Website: home-depot
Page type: billing-address
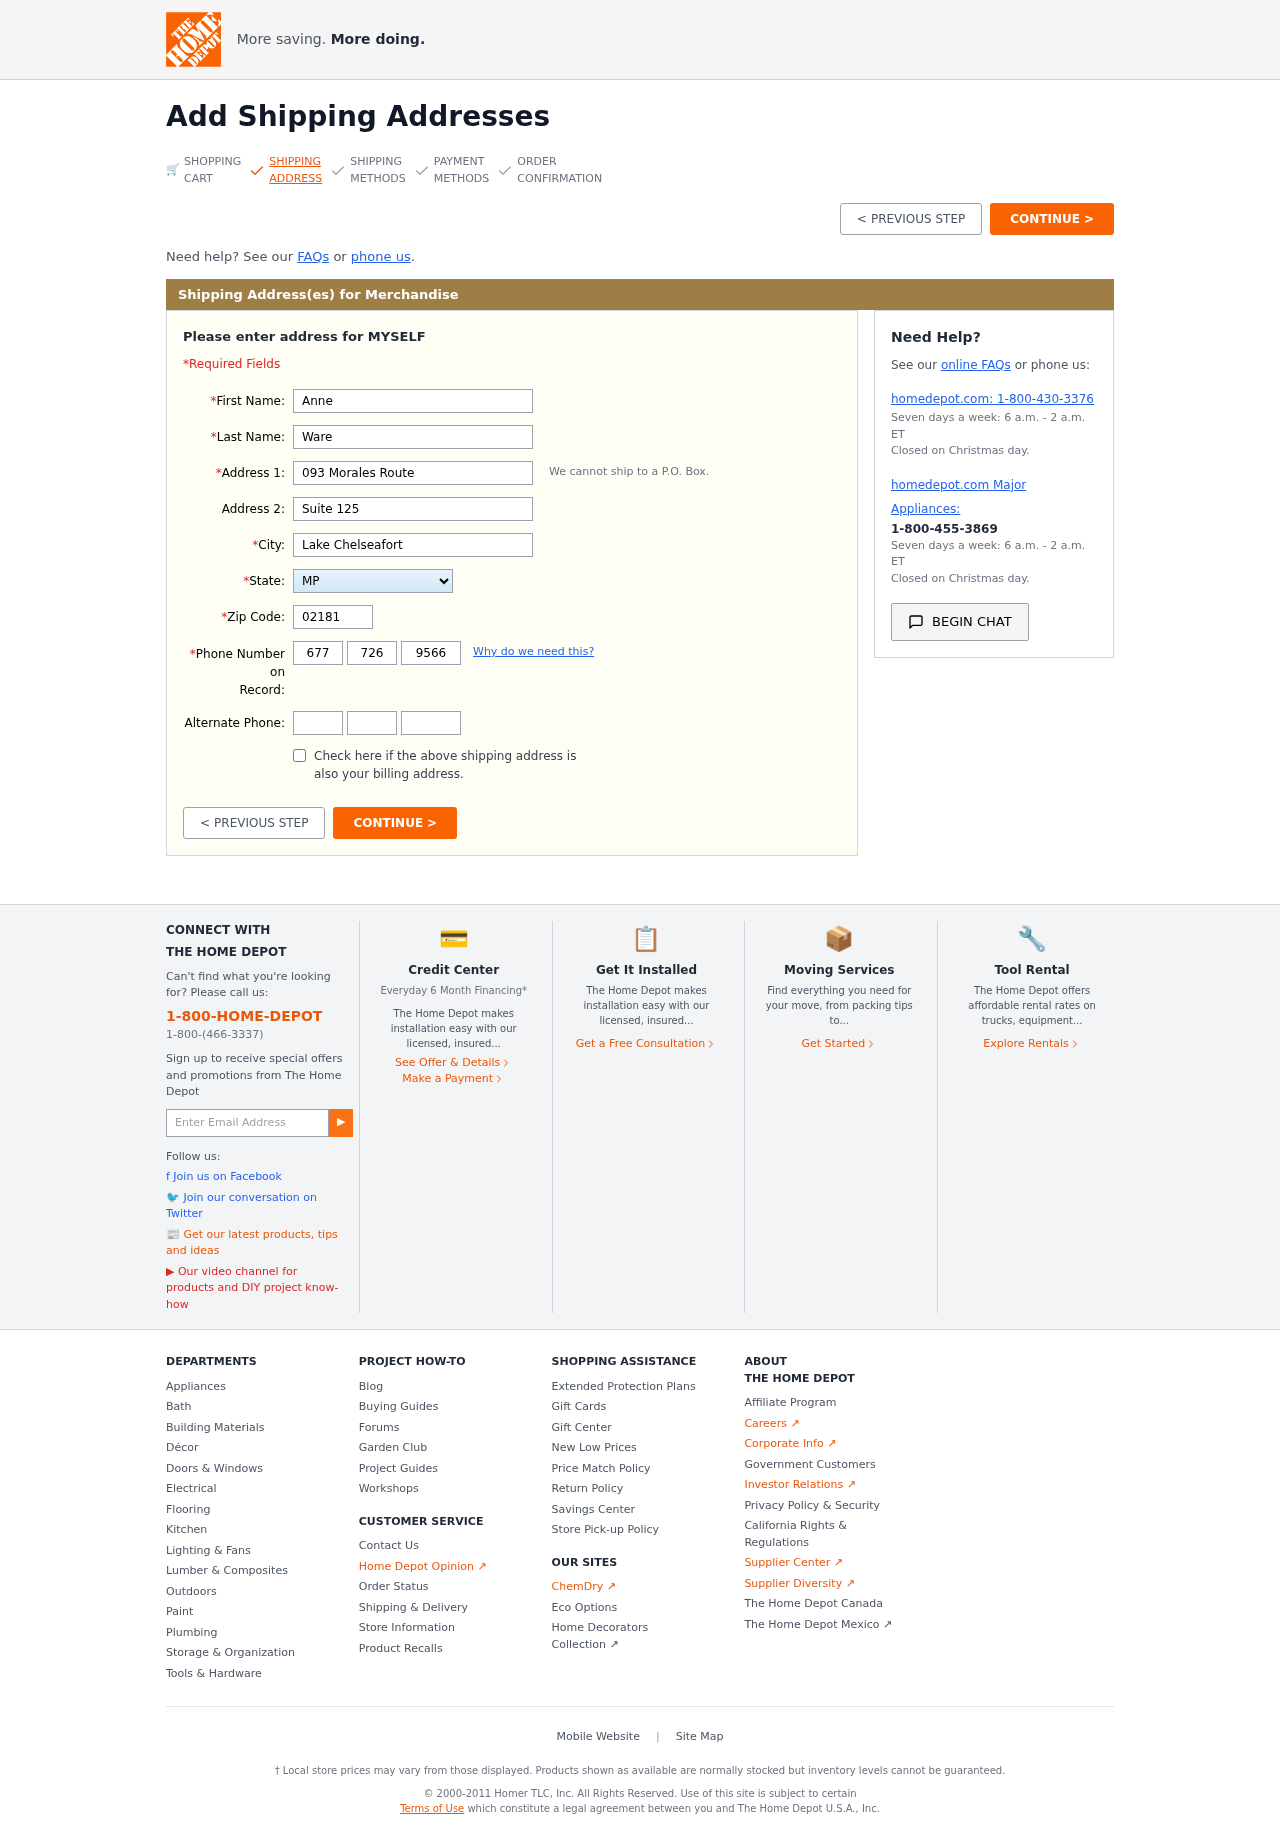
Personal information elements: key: PII_STATE
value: MP
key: PII_FIRSTNAME
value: Anne
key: PII_LASTNAME
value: Ware
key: PII_STREET
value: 093 Morales Route
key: PII_STREET2
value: Suite 125
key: PII_CITY
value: Lake Chelseafort
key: PII_POSTCODE
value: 02181
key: PII_PHONE_AREA
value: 677
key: PII_PHONE_PREFIX
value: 726
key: PII_PHONE_LINE
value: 9566